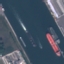
Label: River